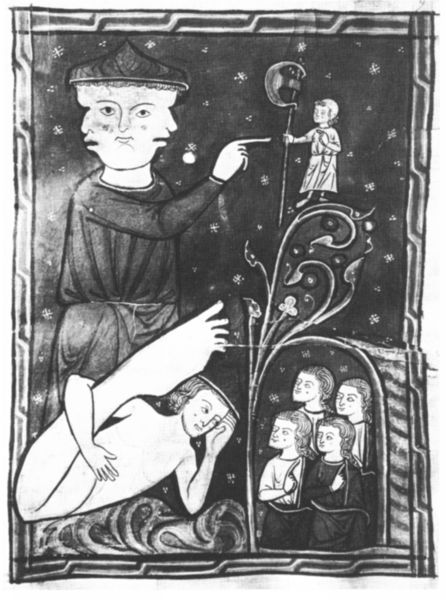
Titel: Bestiarium
Institution: London, Westminster Abbey Library
Schlagwörter: fuß, hand, weiß, menschen, finger, mund, profil, schwarz, symbol, zeichnung, gesichter, mütze, augen, gesicht, pflanze, höhle, kinder, bein, liegen, stab, fahne, klein, beobachter, münder, zeigefinger, zeigen, vier, mond, traum, schwarzweiss, sterne, allegorie, ranke, bizarr, zeit, miniatur, biblisch, evangelisten, riese, köpf, mini, mutanten, 3gesichtig, riesenbein